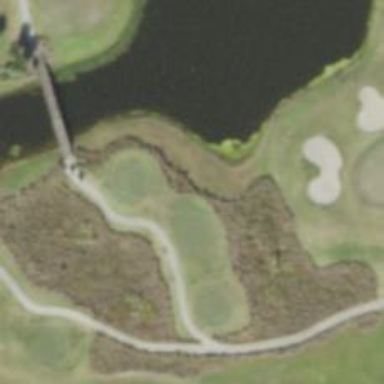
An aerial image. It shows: Path for golf carts.